Question: I am using Codiqa, a mobile prototyping tool, which creates div id layers with iframes inside them, and the menu links just go to that DIV id without any real page loading; so when the main Apps menu is initially loaded, all divs and their respective iframes load simultaneously, and then everything is navigable via div ids for page linking. The issue here is that I am dealing with content that could have been updated while navigating the menu, so if the content changes and you click on a menu item then the iframe doesn't refresh and load any new or updated content; I need to manually refresh my browser every time to see changes! How can I fix this? I was thinking of putting a javascript function on the menu link itself, but not sure how to go about that. Thanks in advance!

HTML
'''
<ul data-role="listview" data-divider-theme="b" data-inset="true">
<li data-role="list-divider" role="heading">Apps</li>
<li data-theme="">
<a href="#page16" data-transition="flip">
Central Office Survey
</a>
</li>
<!-- <li data-theme="">
<a href="#page18" data-transition="flip">
Manhole
</a>
</li>-->
<li data-theme="">
<a href="#page21" data-transition="flip">
Prepping A
</a>
<!-- </li>
<li data-theme="c">
<a href="#page19" data-transition="flip">
Prepping A
</a>
-->
</li>
<li data-theme="c">
<a href="#page20" data-transition="flip">
Prepping Z
</a>
</li>
<li data-theme="c">
<a href="#page17" data-transition="flip">
Extracting
</a>
</li>
<li data-theme="c">
<a href="#page15" data-transition="flip">
Warehouse
</a>
</li>
<li class="sample">
<a href="#page22" data-transition="flip">
Sample
</a>
</li>
</ul>
<!-- Extracting -->
<div data-role="page" id="page17">
<div data-theme="a" data-role="header" id="frame_header">
<a href="http://gp21.idmyasset.com/mobile/" target="_parent" data-transition="flip">Return To Main Menu</a>
<h3>Extracting</h3>
</div>
<div data-role="content">
<iframe src="http://gp21.idmyasset.com/mobile/extraction/" id="Cable_Extraction_Worksheet"
name="Cable_Extraction_Worksheet" class="contentiframe"></iframe>
</div>
<div data-role="tabbar" data-iconpos="left" data-theme="a">
<ul>
<li>
<a href="http://gp21.idmyasset.com/mobile/extraction/" target="Cable_Extraction_Worksheet" data-transition="flip" data-theme="" data-icon="arrow-l">
Back
</a>
</li>
<li>
<a onclick="document.getElementById('Cable_Extraction_Worksheet').contentWindow.location.reload();" data-transition="none" data-theme="" data-icon="minus">
Reset
</a>
</li>
<li>
<a onclick="document.getElementById('Cable_Extraction_Worksheet').contentWindow.uploaddata();" data-transition="none" data-theme="" data-icon="check">
Submit
</a>
</li>
</ul>
</div>
</div>
<div data-role="page" id="page22">
<div data-theme="" data-role="header" id="frame_header">
<a href="http://gp21.idmyasset.com/mobile/" target="_parent" data-transition="flip">Return To Main Menu</a>
<h3>Sample</h3>
</div>
<div data-role="content">
<iframe src="http://gp21.idmyasset.com/mobile/sample/" name="sample" id="sample" class="contentiframe"></iframe>
<script type="text/javascript">
document.frames['sample'].location.reload(true);
</script>
</div>
<div data-role="tabbar" data-iconpos="left" data-theme="a">
<ul>
<li>
<a href="http://gp21.idmyasset.com/mobile/" target="_parent" data-transition="flip" data-theme="" data-icon="arrow-l">
Back
</a>
</li>
<li>
<a onclick="document.getElementById('sample').contentWindow.location.reload();" data-transition="none" data-icon="minus">
Reset
</a>
</li>
<li>
<!--Use Submit Validation Function for iFrame Form-->
<a onclick="sample.submitForm();" data-transition="flip" data-icon="check">
Submit
</a>
</li>
</ul>
</div>
</div>
'''
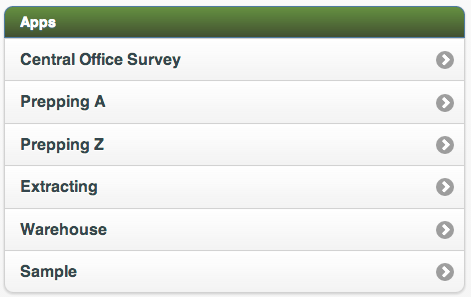
Answer: Cool you used Codiqa, I made it :)
You can do what you are requesting by listening for the 'pageshow' event on that page and triggering the refresh:
'''
$('#page22').on('pageshow', function() {
$('#sample').attr("src", $('#sample').attr("src"));
});
'''
We recently added support to change the page id, so you can customize it now.